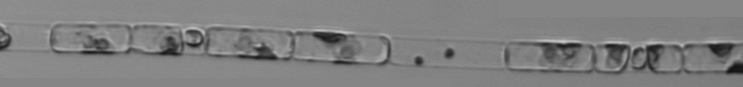
Label: Guinardia_delicatula_TAG_internal_parasite